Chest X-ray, PA view. Patient: 53 years old, sex M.
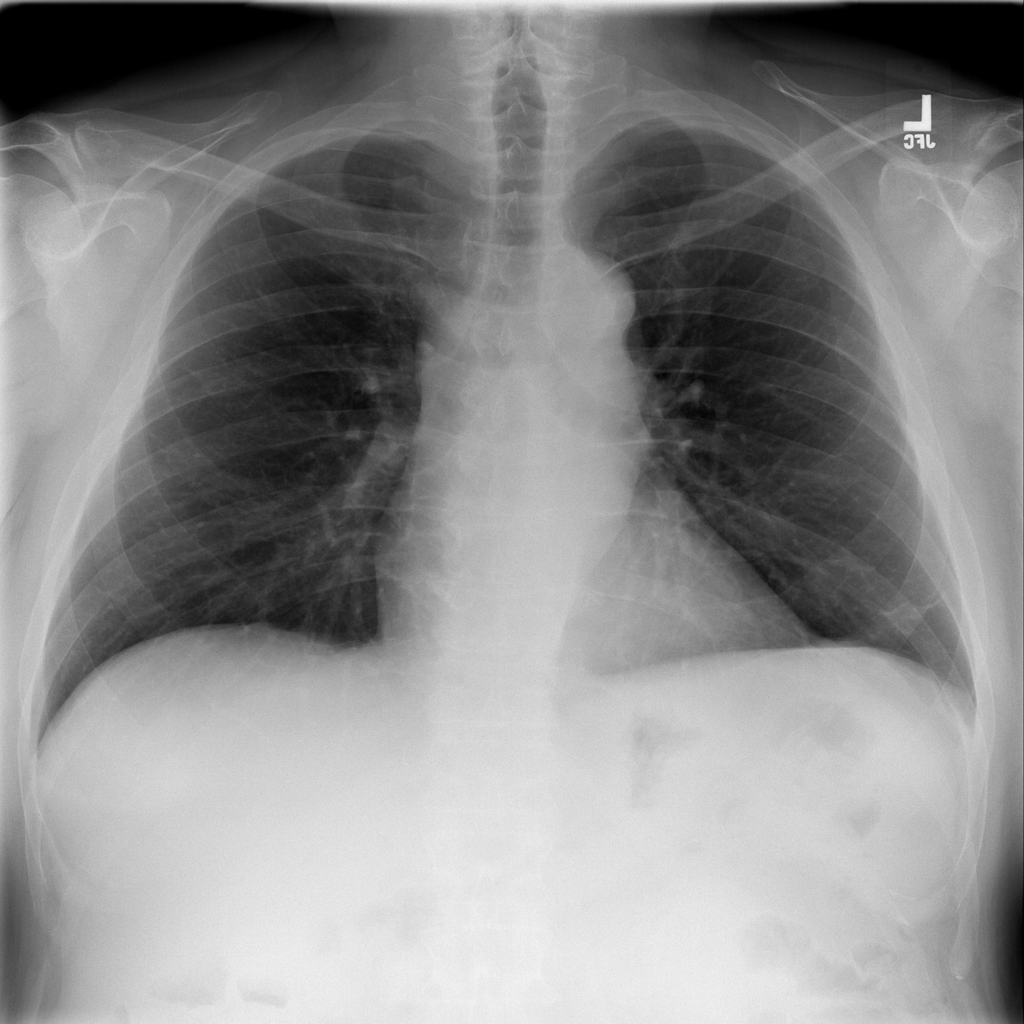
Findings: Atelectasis